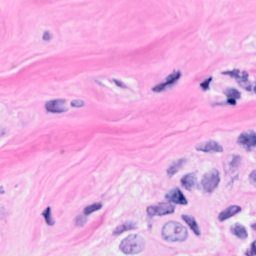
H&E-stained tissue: Breast